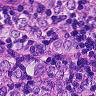
Metastatic tissue present: yes